Question: We are using (3.8.0) with the (2.0.15) plugin, both licensed for 50+ seats. We are trying to mirror SVN to an empty repository in Stash, however. The following keeps us from going.
Our SVN link is 'svn://svn.hostname.com/'. The code lies within the '/', not in a branch, trunk or tag. We do not use any of those. When Stash is done importing, we get no error in Stash.
The status page said the following but the repository stays empty.

Does anybody know if this is a possible bug or just a misconfiguration?
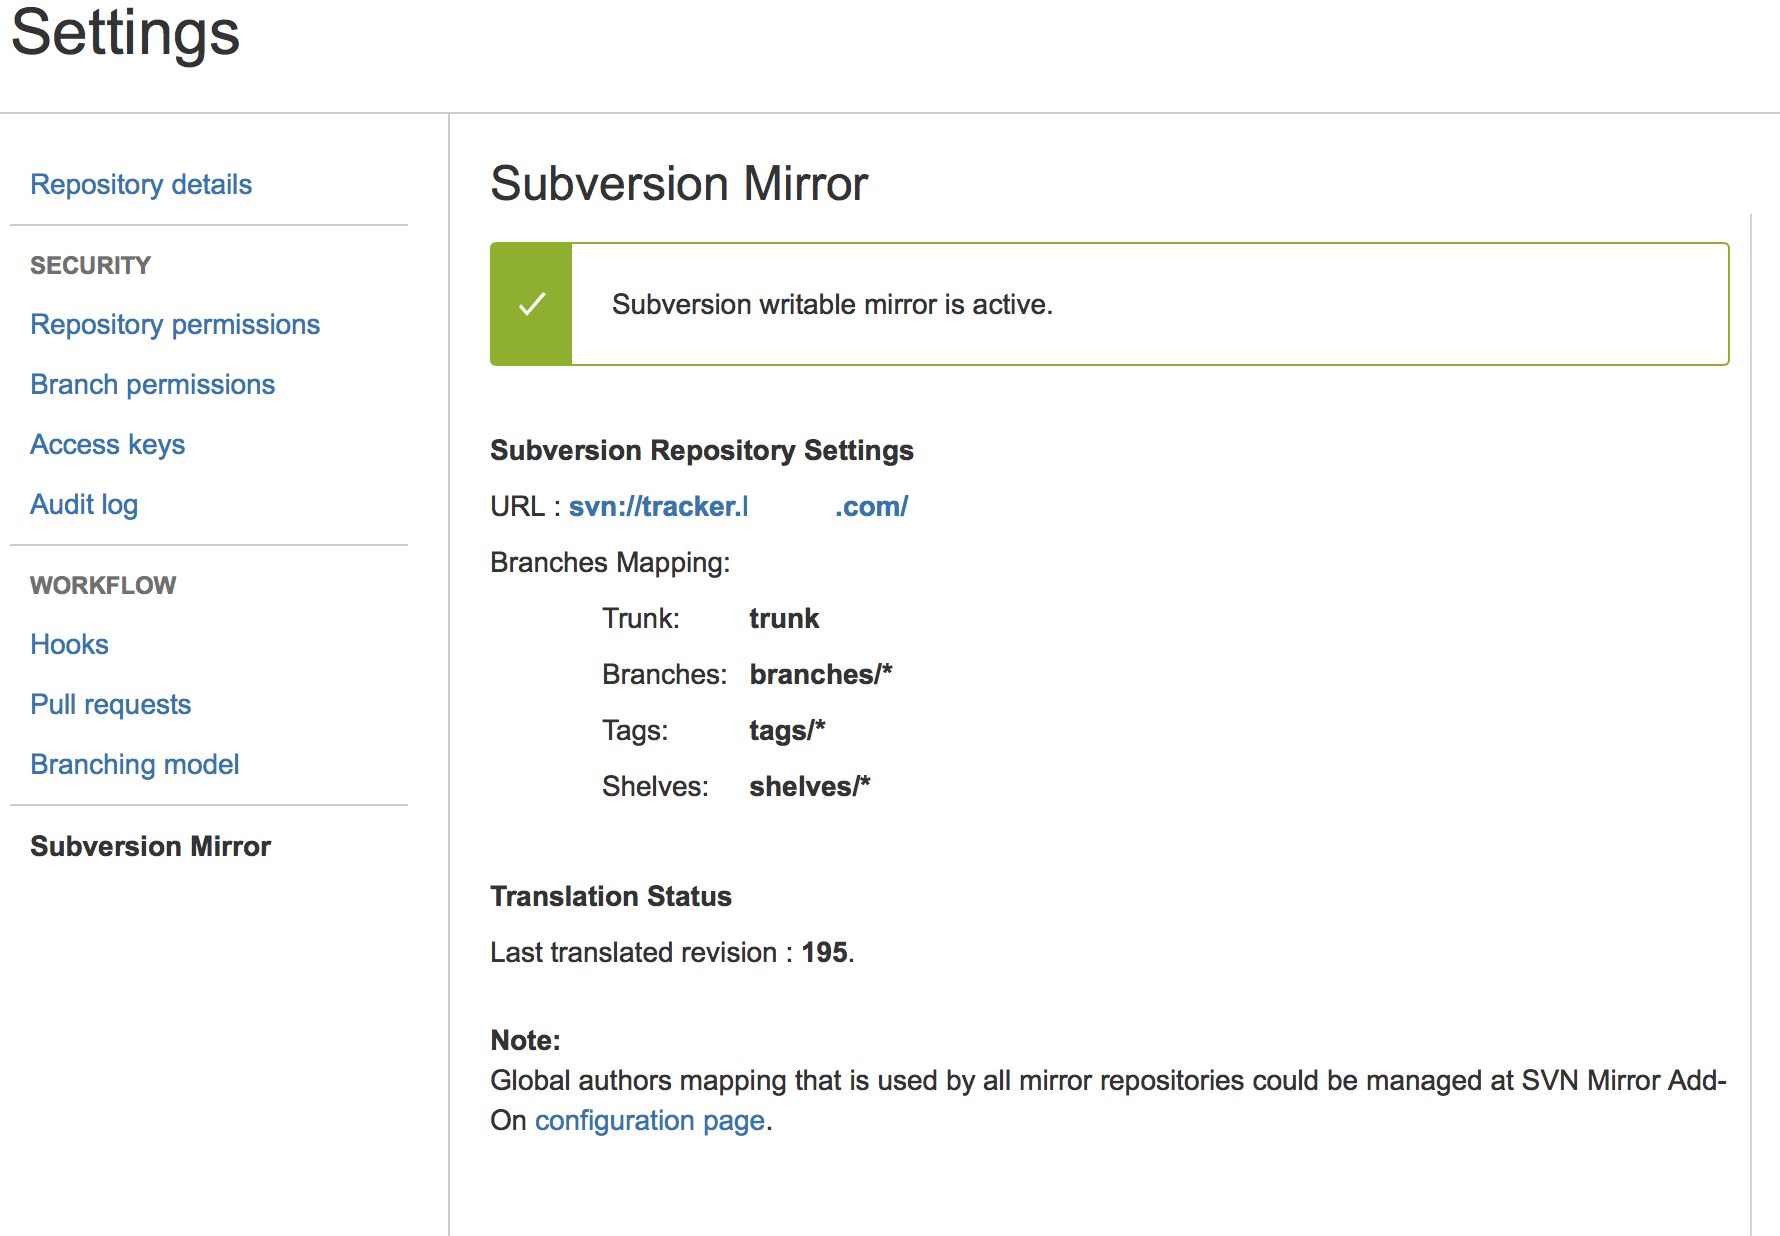
Answer: It's a bug in 2.0.15 and misconfiguration. By default SVN mirror plugin assumes you have standard trunk/branches/tags structure, and if there're no such directories, no commits are translated. But if you have different repository structure, you can specify it as well, and since version 2.0.16 (when it is released; 2.0.15 doesn't support that) you can specify project root as the only "branch" of the project.
So the steps are:
1. Install SVN mirror plugin of version >= 2.0.16 or use this link to 2.0.16-beta3 version (if it not released yet):
<URL>
(Choose 'Administration | Manage add-ons | Upload add-on | From this URL')
1. Create a repository, choose "Subversion Mirror".
2. Fill SVN URL, leave Trunk/Branches/Tags/Shelves options as is, you will overwrite them later. Specify other options if you need. Press "Continue".
3. Choose Advanced Configuration | Apply changes

Edit the config to remove all trunk/branches/tags/shelves options and to add only
'''
trunk = :refs/heads/master
'''
You can find documentation on the options in <URL> and in comments in this file starting from '#' character.
':refs/heads/master' rule means that SVN path before ':' character (which is an empty string, that corresponds to the project root) is mapped to Git reference 'refs/heads/master'.
1. Check authors in "Authors mapping" tab and press "Continue".
That's all, now 'refs/heads/master' Git reference has the history of your project root in Subversion repository.